Question: I posted this earlier but got no replies, I don't think it was tagged very well :(
Anyway, I've googled this question and can't find anything. What I would like to know is if it was possible to highlight code in Dreamweaver so it's easier to navigate around my code as it gets a little confusing the more code I add.
This is what I've mocked up to give you an idea of what I would hope is possible:

Hope someone can clarify if this is possible?
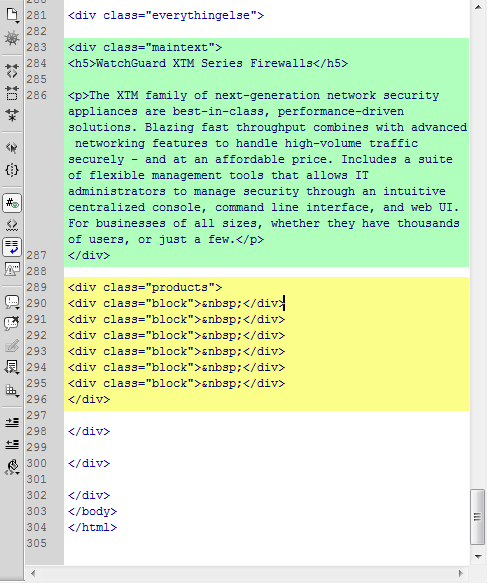
Answer: One thing you can do is click on a numbered row of code and shift + click on a numbered row say 50 lines down or whatever. You will see a "-" symbol. If you click that, it will condense your code. I know that's not exactly what you were looking for, but it will help keep things organized and readable.